Question: I'm stuck with the following code:
'''
<?php if ($orders) { ?>
<?php foreach ($orders as $order) { ?>
<tr>
<td style="text-align: center;"><?php if ($order['selected']) { ?>
<input type="checkbox" name="selected[]" value="<?php echo $order['order_id']; ?>" checked="checked" class="trigger"/>
<?php } else { ?>
<input type="checkbox" name="selected[]" value="<?php echo $order['order_id']; ?>" class="trigger" />
<?php } ?></td>
<td class="right"><?php echo $order['order_id']; ?></td>
<td class="left"><?php echo $order['customer']; ?></td>
<td class="left"><?php echo $order['status']; ?></td>
<td class="right"><?php echo $order['total']; ?></td>
<td class="left"><?php echo $order['date_added']; ?></td>
<td class="left"><?php echo $order['date_modified']; ?></td>
<td class="right"><?php foreach ($order['action'] as $action) { ?>
[ <a href="<?php echo $action['href']; ?>"><?php echo $action['text']; ?></a> ]
<?php } ?></td>
</tr>
<tr class="eph-row" style="" >
<td colspan="8" style="background-color: #EBF6FF; height: 50px;">
<div style="">
<label for="eph-dobierka" style="display: table-row;">Dobierka</label>
<input type="text" name="eph-dobierka" id="eph-dobierka" value="" size="7" placeholder="Dobierka"/>
</div>
</td>
</tr>
<?php } ?>
<?php } else { ?>
'''

Here is the controller's code:
'''
public function eph() {
$this->load->model('sale/order');
$this->data['orders'] = array();
$orders = array();
if (isset($this->request->post['selected'])) {
$orders = $this->request->post['selected'];
} elseif (isset($this->request->get['order_id'])) {
$orders[] = $this->request->get['order_id'];
}
$xml = "<?xml version='1.0'?>";
$xml .= "<EPH>
";
$xml .= "<Zasielky>
";
foreach ($orders as $order_id) {
$order_info = $this->model_sale_order->getOrder($order_id);
$xml .= "<Zasielka>
";
$xml .= "<Adresat>
";
$xml .= "<Meno>".$order_info['shipping_firstname']." ".$order_info['shipping_lastname']."</Meno>
";
$xml .= "<Organizacia>".$order_info['shipping_company']."</Organizacia>
";
$xml .= "<Ulica>".$order_info['shipping_address_1']."</Ulica>
";
$xml .= "<Mesto>".$order_info['shipping_city']."</Mesto>
";
$xml .= "<PSC>".$order_info['shipping_postcode']."</PSC>
";
$xml .= "<Telefon>".$order_info['telephone']."</Telefon>
";
$xml .= "<Email>".$order_info['email']."</Email>
";
$xml .= "<sum>".$this->request->post['eph-dobierka']."</sum>
";
$xml .= "</Adresat>
";
$xml .= "</Zasielka>
";
}
$xml .= "</Zasielky>
";
$xml .= "</EPH>
";
libxml_use_internal_errors(true);
$xmls = simplexml_load_string($xml);
if ($xmls === false) {
echo "Failed loading XML
";
foreach(libxml_get_errors() as $error) {
echo " ", $error->message;
}
}
Header('Content-type: text/xml');
//Header('Content-disposition: attachment; filename="eph.xml"');
print($xmls->asXML());
}
'''
As you can see, based on selected[] value the selected rows are queried from the database.
I was added the '<tr class="eph-row">...</tr>' part to the original code, I want to pass some value to the controller, based on which row is selected => the: '$xml .= "<sum>".$this->request->post['eph-dobierka']."</sum>
";' in the "order foreach" in the controller ().
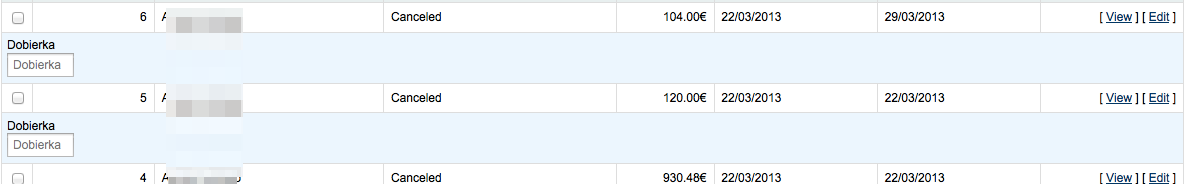
Answer: This code seems to create an input element with 'name="eph-dobierka"' for each order. This is not what you want as '$_POST' is an array (internally) and can have only one index with a particular name.
I think you want to put
'''
<label for="eph-dobierka<?php echo $order['order_id']; ?>" style="display: table-row;">Dobierka</label>
<input type="text" name="eph-dobierka[<?php echo $order['order_id']; ?>]" id="eph-dobierka<?php echo $order['order_id']; ?>" value="" size="7" placeholder="Dobierka" />
'''
instead of
'''
<label for="eph-dobierka" style="display: table-row;">Dobierka</label>
<input type="text" name="eph-dobierka" id="eph-dobierka" value="" size="7" placeholder="Dobierka"/>
'''
in the markup.
and
'''
$xml .= "<sum>" . $this->request->post['eph-dobierka'][$order_id] . "</sum>
";
'''
instead of
'''
$xml .= "<sum>" . $this->request->post['eph-dobierka'] . "</sum>
";
'''
in the controller.
This assumes that you're going to enter value of "Dobierka" manually in the UI for each order.